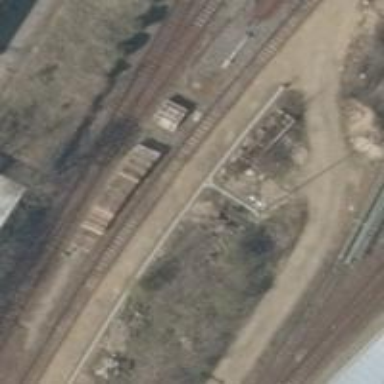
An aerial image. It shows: Railway yard used for servicing trains.